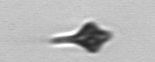
Label: Euglena